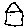
Label: house